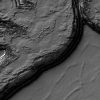
Atmospheric dust classification: not_dusty